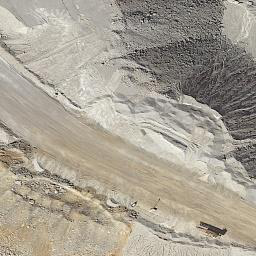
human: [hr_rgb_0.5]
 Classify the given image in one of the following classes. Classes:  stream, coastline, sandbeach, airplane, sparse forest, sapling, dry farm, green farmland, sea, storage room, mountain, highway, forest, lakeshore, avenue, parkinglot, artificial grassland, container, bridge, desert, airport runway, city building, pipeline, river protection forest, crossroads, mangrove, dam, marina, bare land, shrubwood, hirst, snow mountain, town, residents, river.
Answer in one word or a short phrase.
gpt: bare land